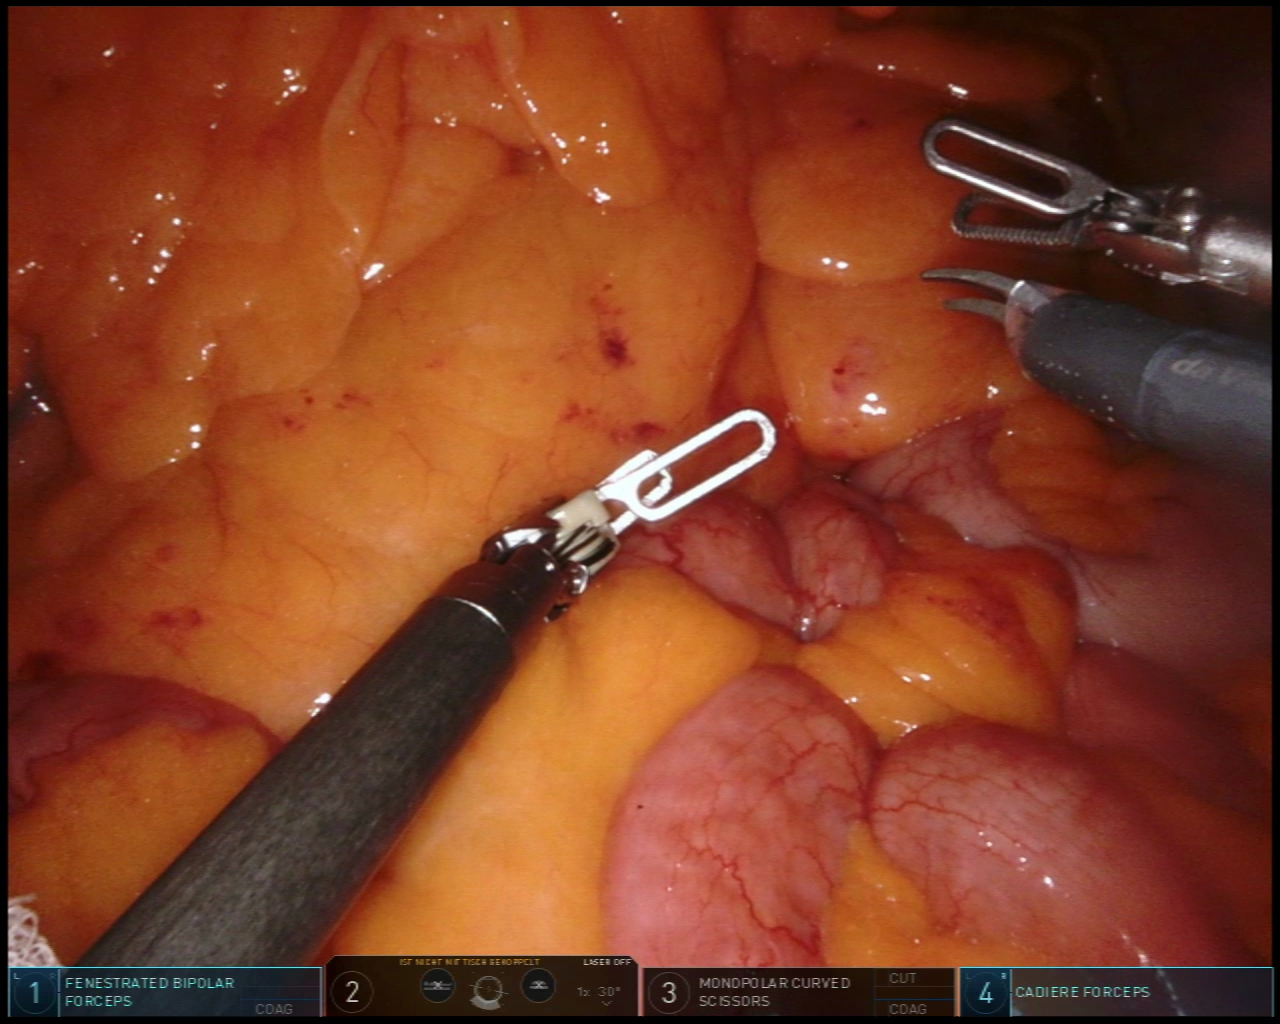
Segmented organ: small_intestine
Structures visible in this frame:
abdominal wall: no
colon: no
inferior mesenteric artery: no
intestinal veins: no
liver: no
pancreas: no
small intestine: yes
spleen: no
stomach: no
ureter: no
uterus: no
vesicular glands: no